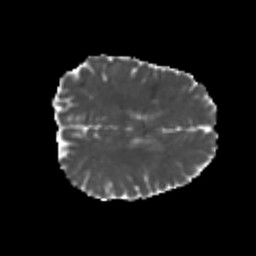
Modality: MD
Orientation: axial
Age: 25
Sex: female
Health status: healthy
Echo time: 0.074 s